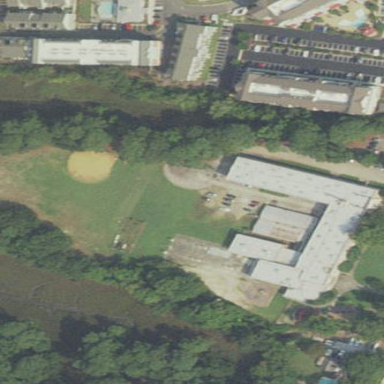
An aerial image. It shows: School.